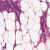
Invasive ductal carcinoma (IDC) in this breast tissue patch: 1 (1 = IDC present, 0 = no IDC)